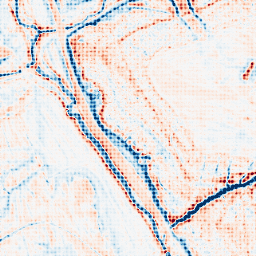
Category: edge_preserving
Decomposition family: anisotropic_diffusion
Decomposition parameters: iterations: 50
kappa: 10
gamma: 0.1
Upsampling method: sinc_blackman
Upsampling parameters: scale: 8
kernel_size: 8
Upsampling scale: 8